Question: I have this design

can give an example of this implementation
Thanks for the answer.
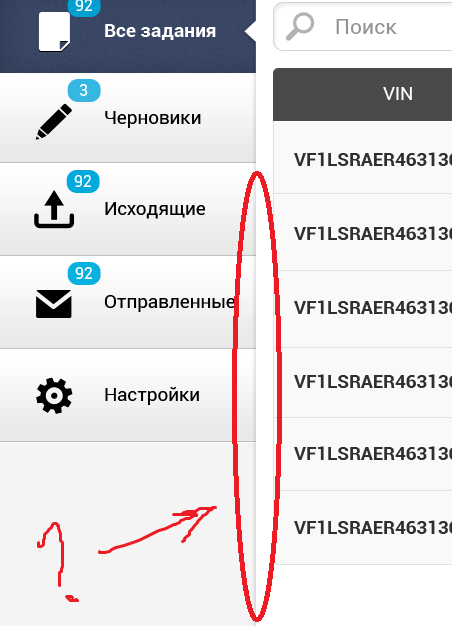
Answer: A really simple method to draw that shadow is to use a custom 'ViewGroup'(the one that is in your layout) and override its 'dispatchDraw' method to draw a 'GradientDrawable'. For example, use a custom 'ListView':
'''
public class RightShadowList extends ListView {
private GradientDrawable mGradientShadow = new GradientDrawable(
GradientDrawable.Orientation.LEFT_RIGHT, new int[] {
Color.WHITE, Color.GRAY });;
// implement the constructors
@Override
protected void dispatchDraw(Canvas canvas) {
super.dispatchDraw(canvas);
mGradientShadow.setBounds(getMeasuredWidth() - 5, 0,
getMeasuredWidth(), getMeasuredHeight());
mGradientShadow.draw(canvas);
}
}
'''